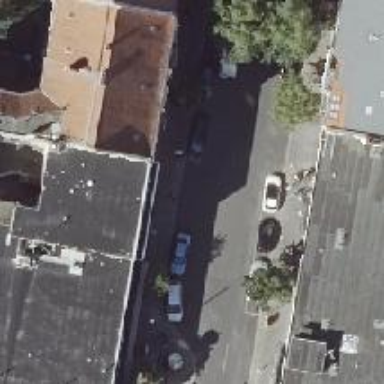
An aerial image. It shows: Parking entrance.